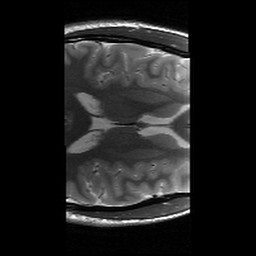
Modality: T2w
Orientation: axial
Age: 26
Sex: male
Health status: healthy
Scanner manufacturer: siemens
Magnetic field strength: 3 T
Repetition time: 6.92 s
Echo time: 0.064 s